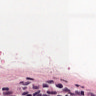
Metastatic tissue present: no